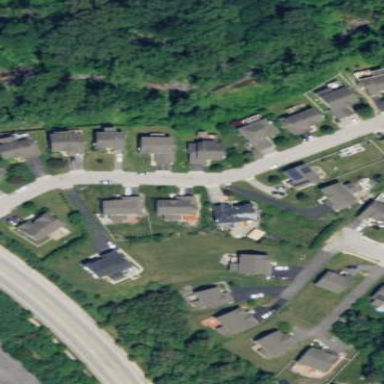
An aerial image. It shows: Residential area consisting of single-family homes in subdivision.